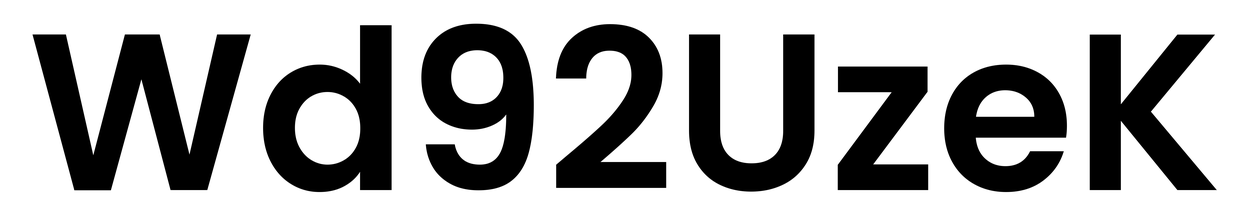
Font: Poppins-SemiBold